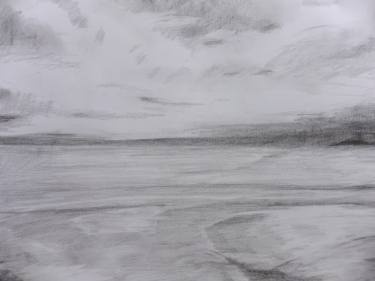
Label: seashore, coast, seacoast, sea-coast